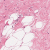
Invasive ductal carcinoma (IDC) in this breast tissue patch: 0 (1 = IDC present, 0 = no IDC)